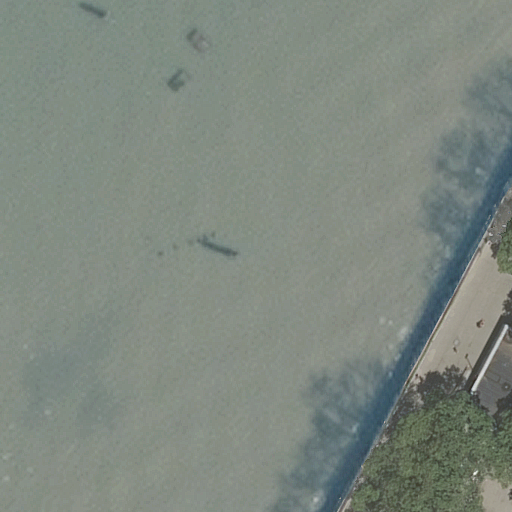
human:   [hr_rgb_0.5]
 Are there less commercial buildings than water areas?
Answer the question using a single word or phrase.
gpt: yes

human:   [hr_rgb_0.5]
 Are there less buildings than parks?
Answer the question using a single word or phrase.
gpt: no

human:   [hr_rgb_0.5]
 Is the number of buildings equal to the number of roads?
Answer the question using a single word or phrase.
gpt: no

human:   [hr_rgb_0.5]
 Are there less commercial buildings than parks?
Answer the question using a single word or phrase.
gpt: yes

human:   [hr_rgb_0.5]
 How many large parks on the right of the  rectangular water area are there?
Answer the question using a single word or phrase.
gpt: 1

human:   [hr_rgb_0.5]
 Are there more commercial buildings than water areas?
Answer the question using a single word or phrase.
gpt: no

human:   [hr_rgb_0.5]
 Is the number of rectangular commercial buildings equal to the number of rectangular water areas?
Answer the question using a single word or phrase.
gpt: no

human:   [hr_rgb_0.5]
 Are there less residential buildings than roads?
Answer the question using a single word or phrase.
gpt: yes

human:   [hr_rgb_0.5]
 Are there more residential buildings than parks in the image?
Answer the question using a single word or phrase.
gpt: no

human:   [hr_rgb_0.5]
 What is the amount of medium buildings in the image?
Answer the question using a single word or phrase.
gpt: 1

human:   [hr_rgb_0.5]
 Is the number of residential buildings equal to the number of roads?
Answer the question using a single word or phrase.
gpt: no

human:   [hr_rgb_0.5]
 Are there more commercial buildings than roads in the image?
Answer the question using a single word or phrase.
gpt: no

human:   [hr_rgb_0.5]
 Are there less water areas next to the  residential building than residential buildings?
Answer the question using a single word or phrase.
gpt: no

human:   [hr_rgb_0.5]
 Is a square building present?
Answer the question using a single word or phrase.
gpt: no

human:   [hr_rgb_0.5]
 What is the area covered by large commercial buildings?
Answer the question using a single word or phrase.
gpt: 0m2

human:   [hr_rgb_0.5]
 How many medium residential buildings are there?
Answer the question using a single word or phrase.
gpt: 1

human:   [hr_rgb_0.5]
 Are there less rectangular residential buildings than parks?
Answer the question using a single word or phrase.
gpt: no

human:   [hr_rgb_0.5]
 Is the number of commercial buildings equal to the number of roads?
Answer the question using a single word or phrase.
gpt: no

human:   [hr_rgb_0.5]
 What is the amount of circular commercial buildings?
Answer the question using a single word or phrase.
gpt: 0

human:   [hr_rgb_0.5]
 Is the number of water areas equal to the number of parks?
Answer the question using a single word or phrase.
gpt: yes

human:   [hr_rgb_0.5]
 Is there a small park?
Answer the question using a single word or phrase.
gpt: no

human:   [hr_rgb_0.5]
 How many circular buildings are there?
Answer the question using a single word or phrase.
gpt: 0

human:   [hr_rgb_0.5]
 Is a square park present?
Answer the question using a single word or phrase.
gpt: no

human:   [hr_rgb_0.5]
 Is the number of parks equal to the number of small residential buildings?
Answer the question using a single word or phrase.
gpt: no

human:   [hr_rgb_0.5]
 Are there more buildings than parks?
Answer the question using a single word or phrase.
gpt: no

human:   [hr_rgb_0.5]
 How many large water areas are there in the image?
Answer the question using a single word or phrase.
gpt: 1

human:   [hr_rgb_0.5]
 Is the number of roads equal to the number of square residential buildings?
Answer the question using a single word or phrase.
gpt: no

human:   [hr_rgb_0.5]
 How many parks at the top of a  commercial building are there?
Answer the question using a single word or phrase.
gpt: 0

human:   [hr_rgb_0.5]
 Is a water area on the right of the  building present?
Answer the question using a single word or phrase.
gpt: no

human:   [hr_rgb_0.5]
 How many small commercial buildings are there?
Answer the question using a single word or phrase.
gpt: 0

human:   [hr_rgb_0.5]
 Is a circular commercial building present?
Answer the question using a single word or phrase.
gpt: no

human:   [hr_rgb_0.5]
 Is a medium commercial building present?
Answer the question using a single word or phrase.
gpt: no

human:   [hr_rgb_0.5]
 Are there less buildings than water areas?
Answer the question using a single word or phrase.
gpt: no

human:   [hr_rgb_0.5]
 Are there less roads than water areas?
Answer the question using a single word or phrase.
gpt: no

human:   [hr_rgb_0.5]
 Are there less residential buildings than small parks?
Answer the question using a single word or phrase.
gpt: no

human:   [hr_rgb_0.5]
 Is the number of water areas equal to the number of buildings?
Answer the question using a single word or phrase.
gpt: yes